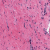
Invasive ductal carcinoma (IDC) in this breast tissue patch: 0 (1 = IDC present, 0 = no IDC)